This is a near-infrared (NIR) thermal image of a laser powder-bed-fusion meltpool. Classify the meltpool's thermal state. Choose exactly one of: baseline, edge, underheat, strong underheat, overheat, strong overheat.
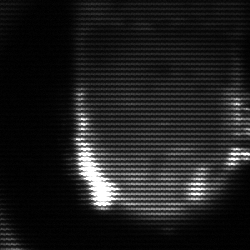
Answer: baseline